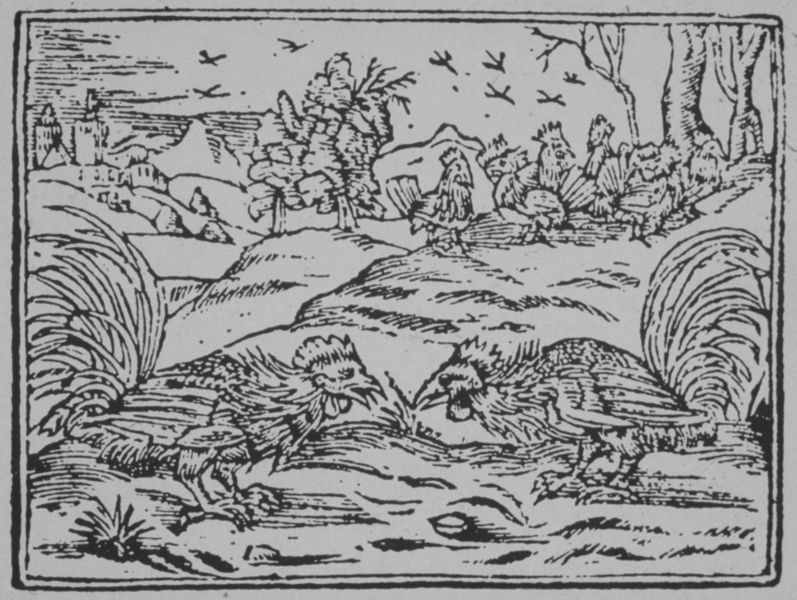
Titel: Hahnenkampf
Künstler: Bernard Salomon
Schlagwörter: baum, berg, himmel, kampf, weiß, bäume, landschaft, sand, stadt, holz, schwarz, zeichnung, gras, tiere, wiese, federn, rahmen, steine, hügel, vögel, wald, schweif, holzschnitt, kamm, dorf, grafik, linien, tusche, burg, türme, druck, schnitt, holzstich, stich, hahn, huhn, holzstock, gockel, hühner, hähne, pfauen, hahnenkampf, kampfhähne, bauäume